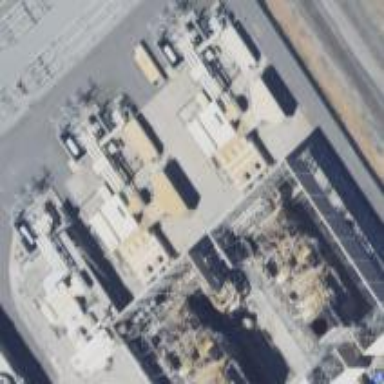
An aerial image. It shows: Gas-powered generator. It is gas turbine type generator.